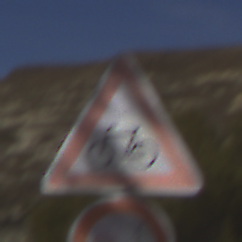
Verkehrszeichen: RadverkehrRechts
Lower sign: VerbotUeberholenEinspurigeFahrzeuge
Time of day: Midday
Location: Outdoor (Nature)
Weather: Clear
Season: NotSpecified
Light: Natural